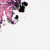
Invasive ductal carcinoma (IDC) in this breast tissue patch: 0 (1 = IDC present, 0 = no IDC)